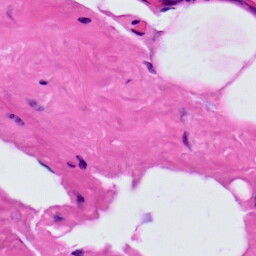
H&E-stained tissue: Prostate